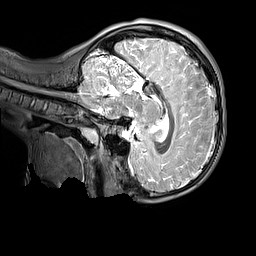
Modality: T2w
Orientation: sagittal
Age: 10
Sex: male
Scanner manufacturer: siemens
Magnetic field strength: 3 T
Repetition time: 3.2 s
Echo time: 0.408 s